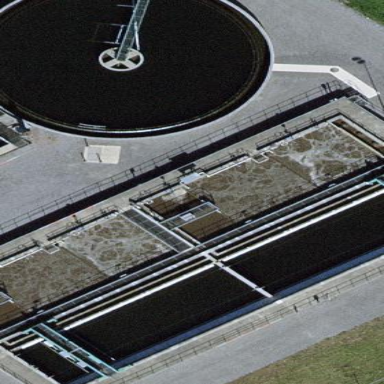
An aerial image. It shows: Image of wastewater.